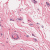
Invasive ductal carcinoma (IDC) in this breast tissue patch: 0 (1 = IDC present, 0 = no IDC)